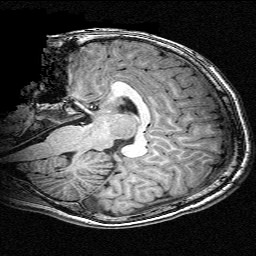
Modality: T1w
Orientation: sagittal
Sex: male
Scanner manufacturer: siemens
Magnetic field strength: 3 T
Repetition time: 2.3 s
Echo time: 0.00336 s